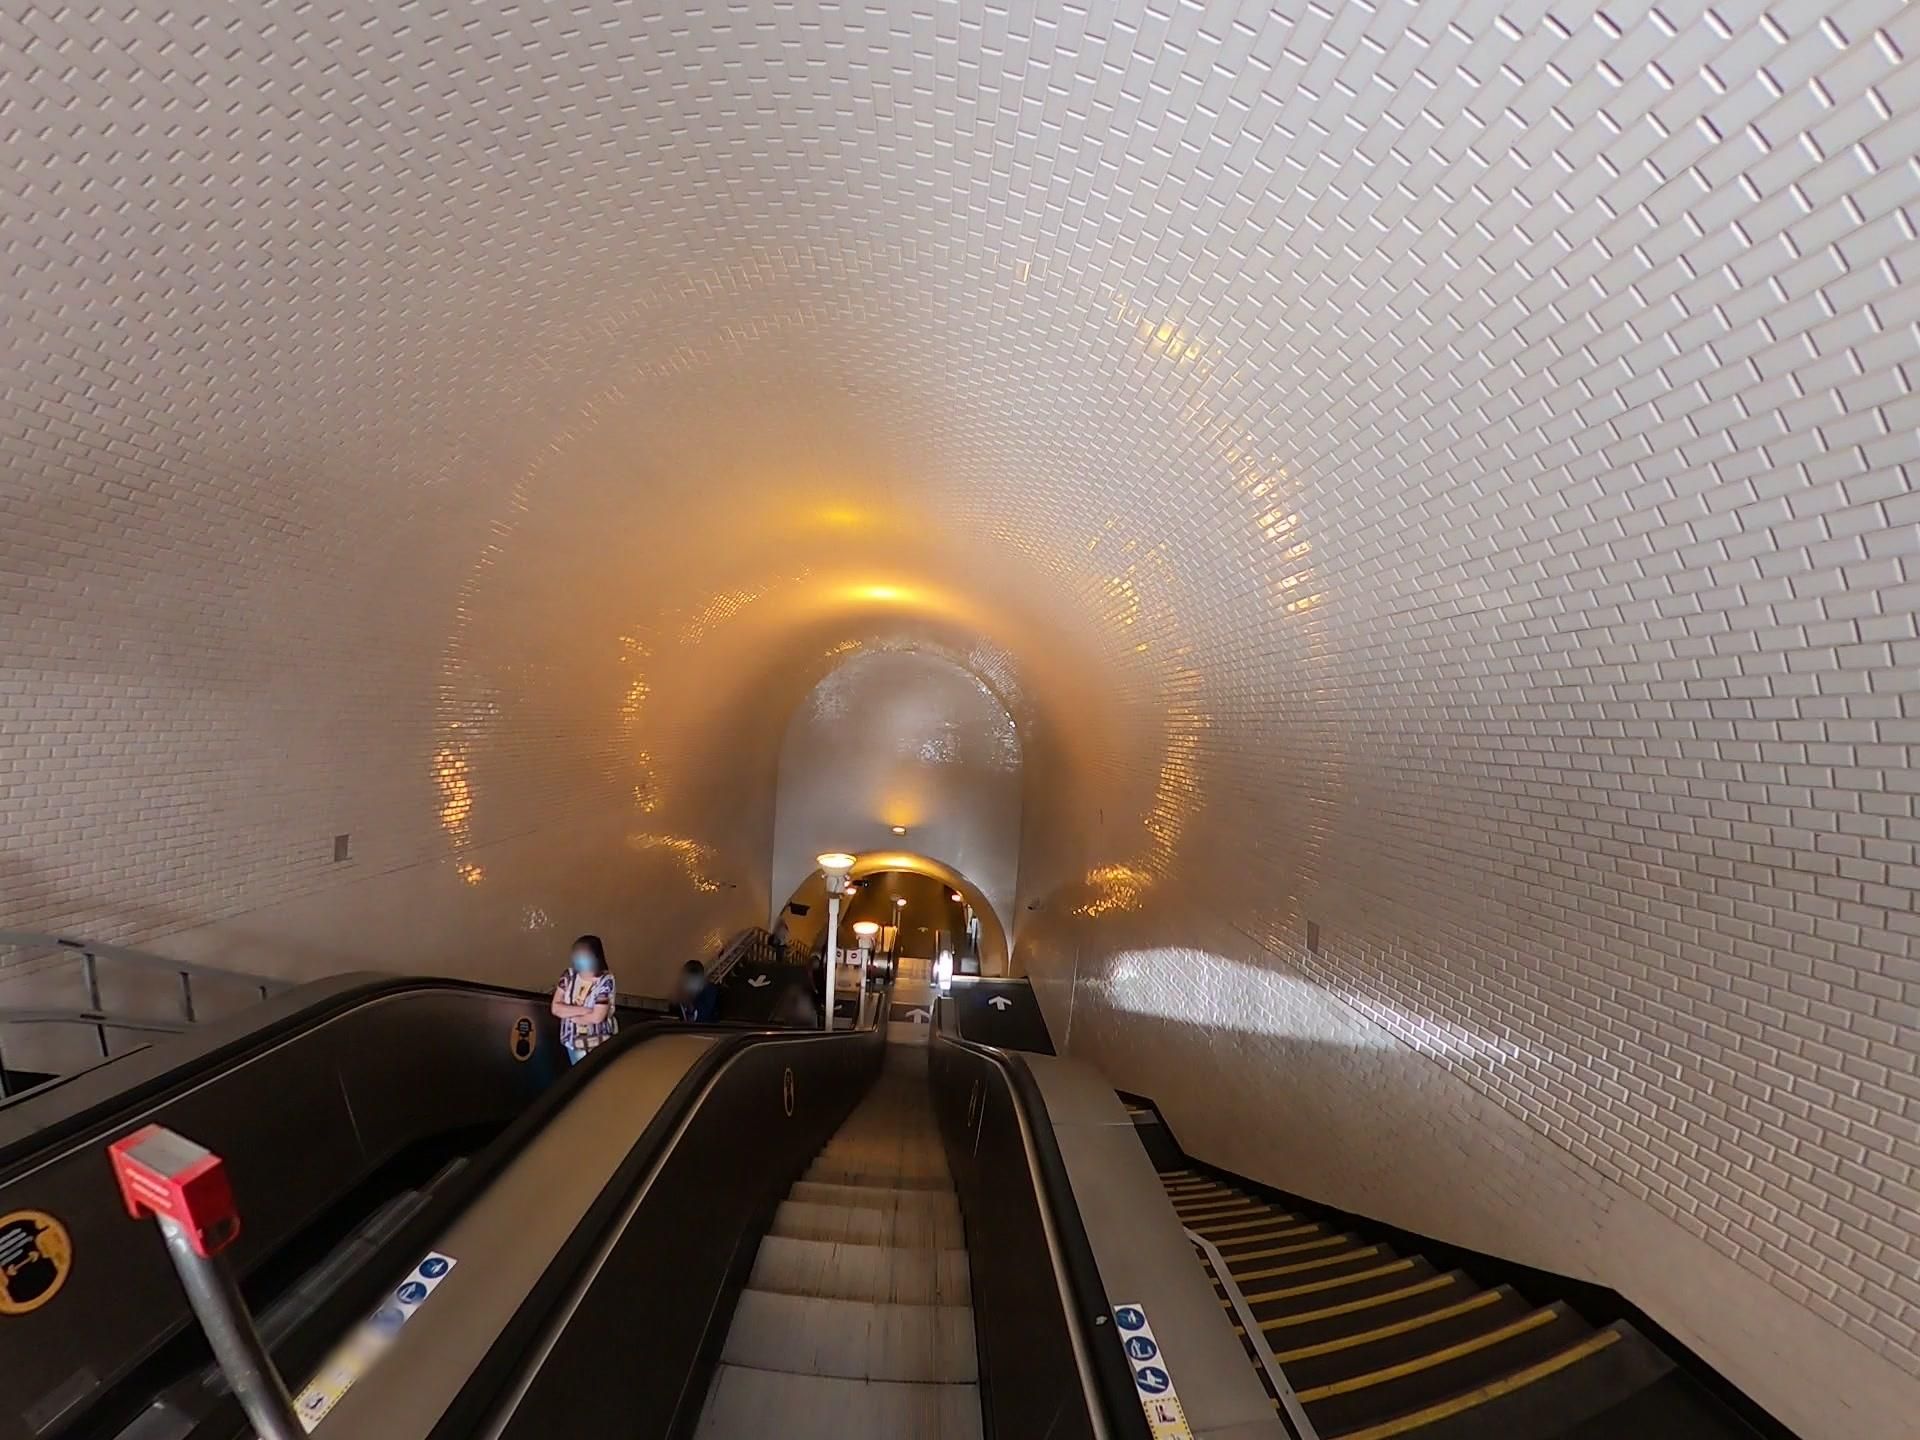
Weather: snowy
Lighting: day
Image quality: slightly poor
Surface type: driving surface
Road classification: pedestrian, steps, footway
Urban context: urban centre
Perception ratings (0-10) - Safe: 4.16, Lively: 2.53, Beautiful: 5.27, Boring: 1.8, Depressing: 3.6, Wealthy: 2.08